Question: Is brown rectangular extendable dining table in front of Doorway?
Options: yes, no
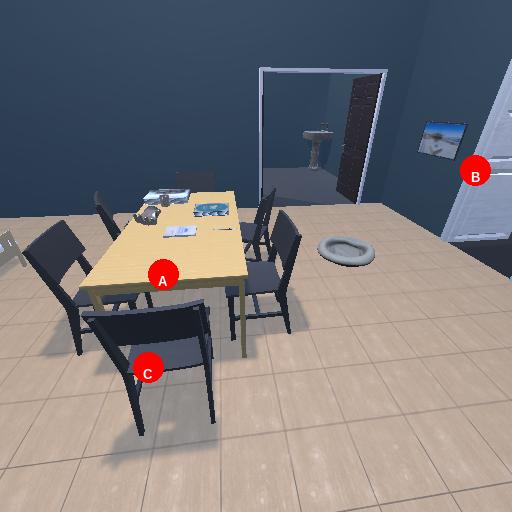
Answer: yes